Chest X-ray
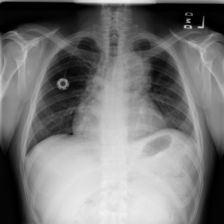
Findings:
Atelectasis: negative
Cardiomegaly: positive
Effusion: positive
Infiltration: negative
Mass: positive
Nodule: negative
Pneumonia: negative
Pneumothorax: negative
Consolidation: negative
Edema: negative
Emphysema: negative
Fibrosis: negative
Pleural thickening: negative
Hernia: negative